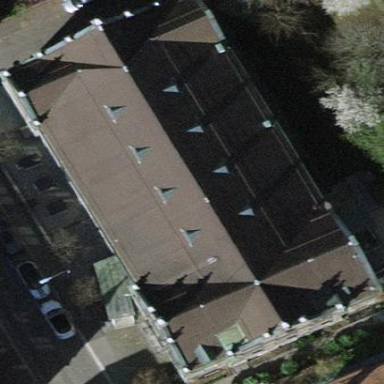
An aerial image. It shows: Building that serves as place of worship.